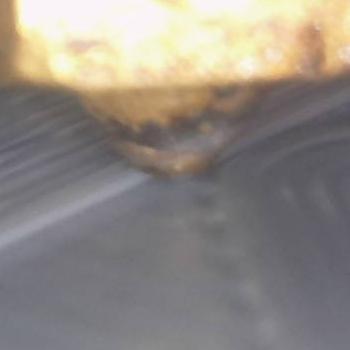
Flow rate: 59%